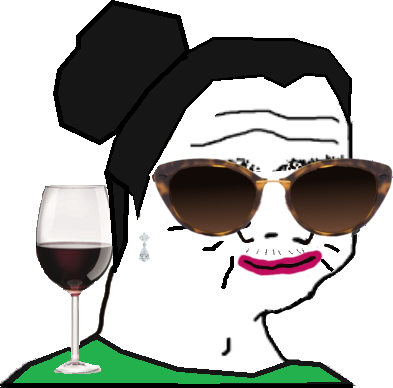
Label: 5_Boomer